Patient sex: M
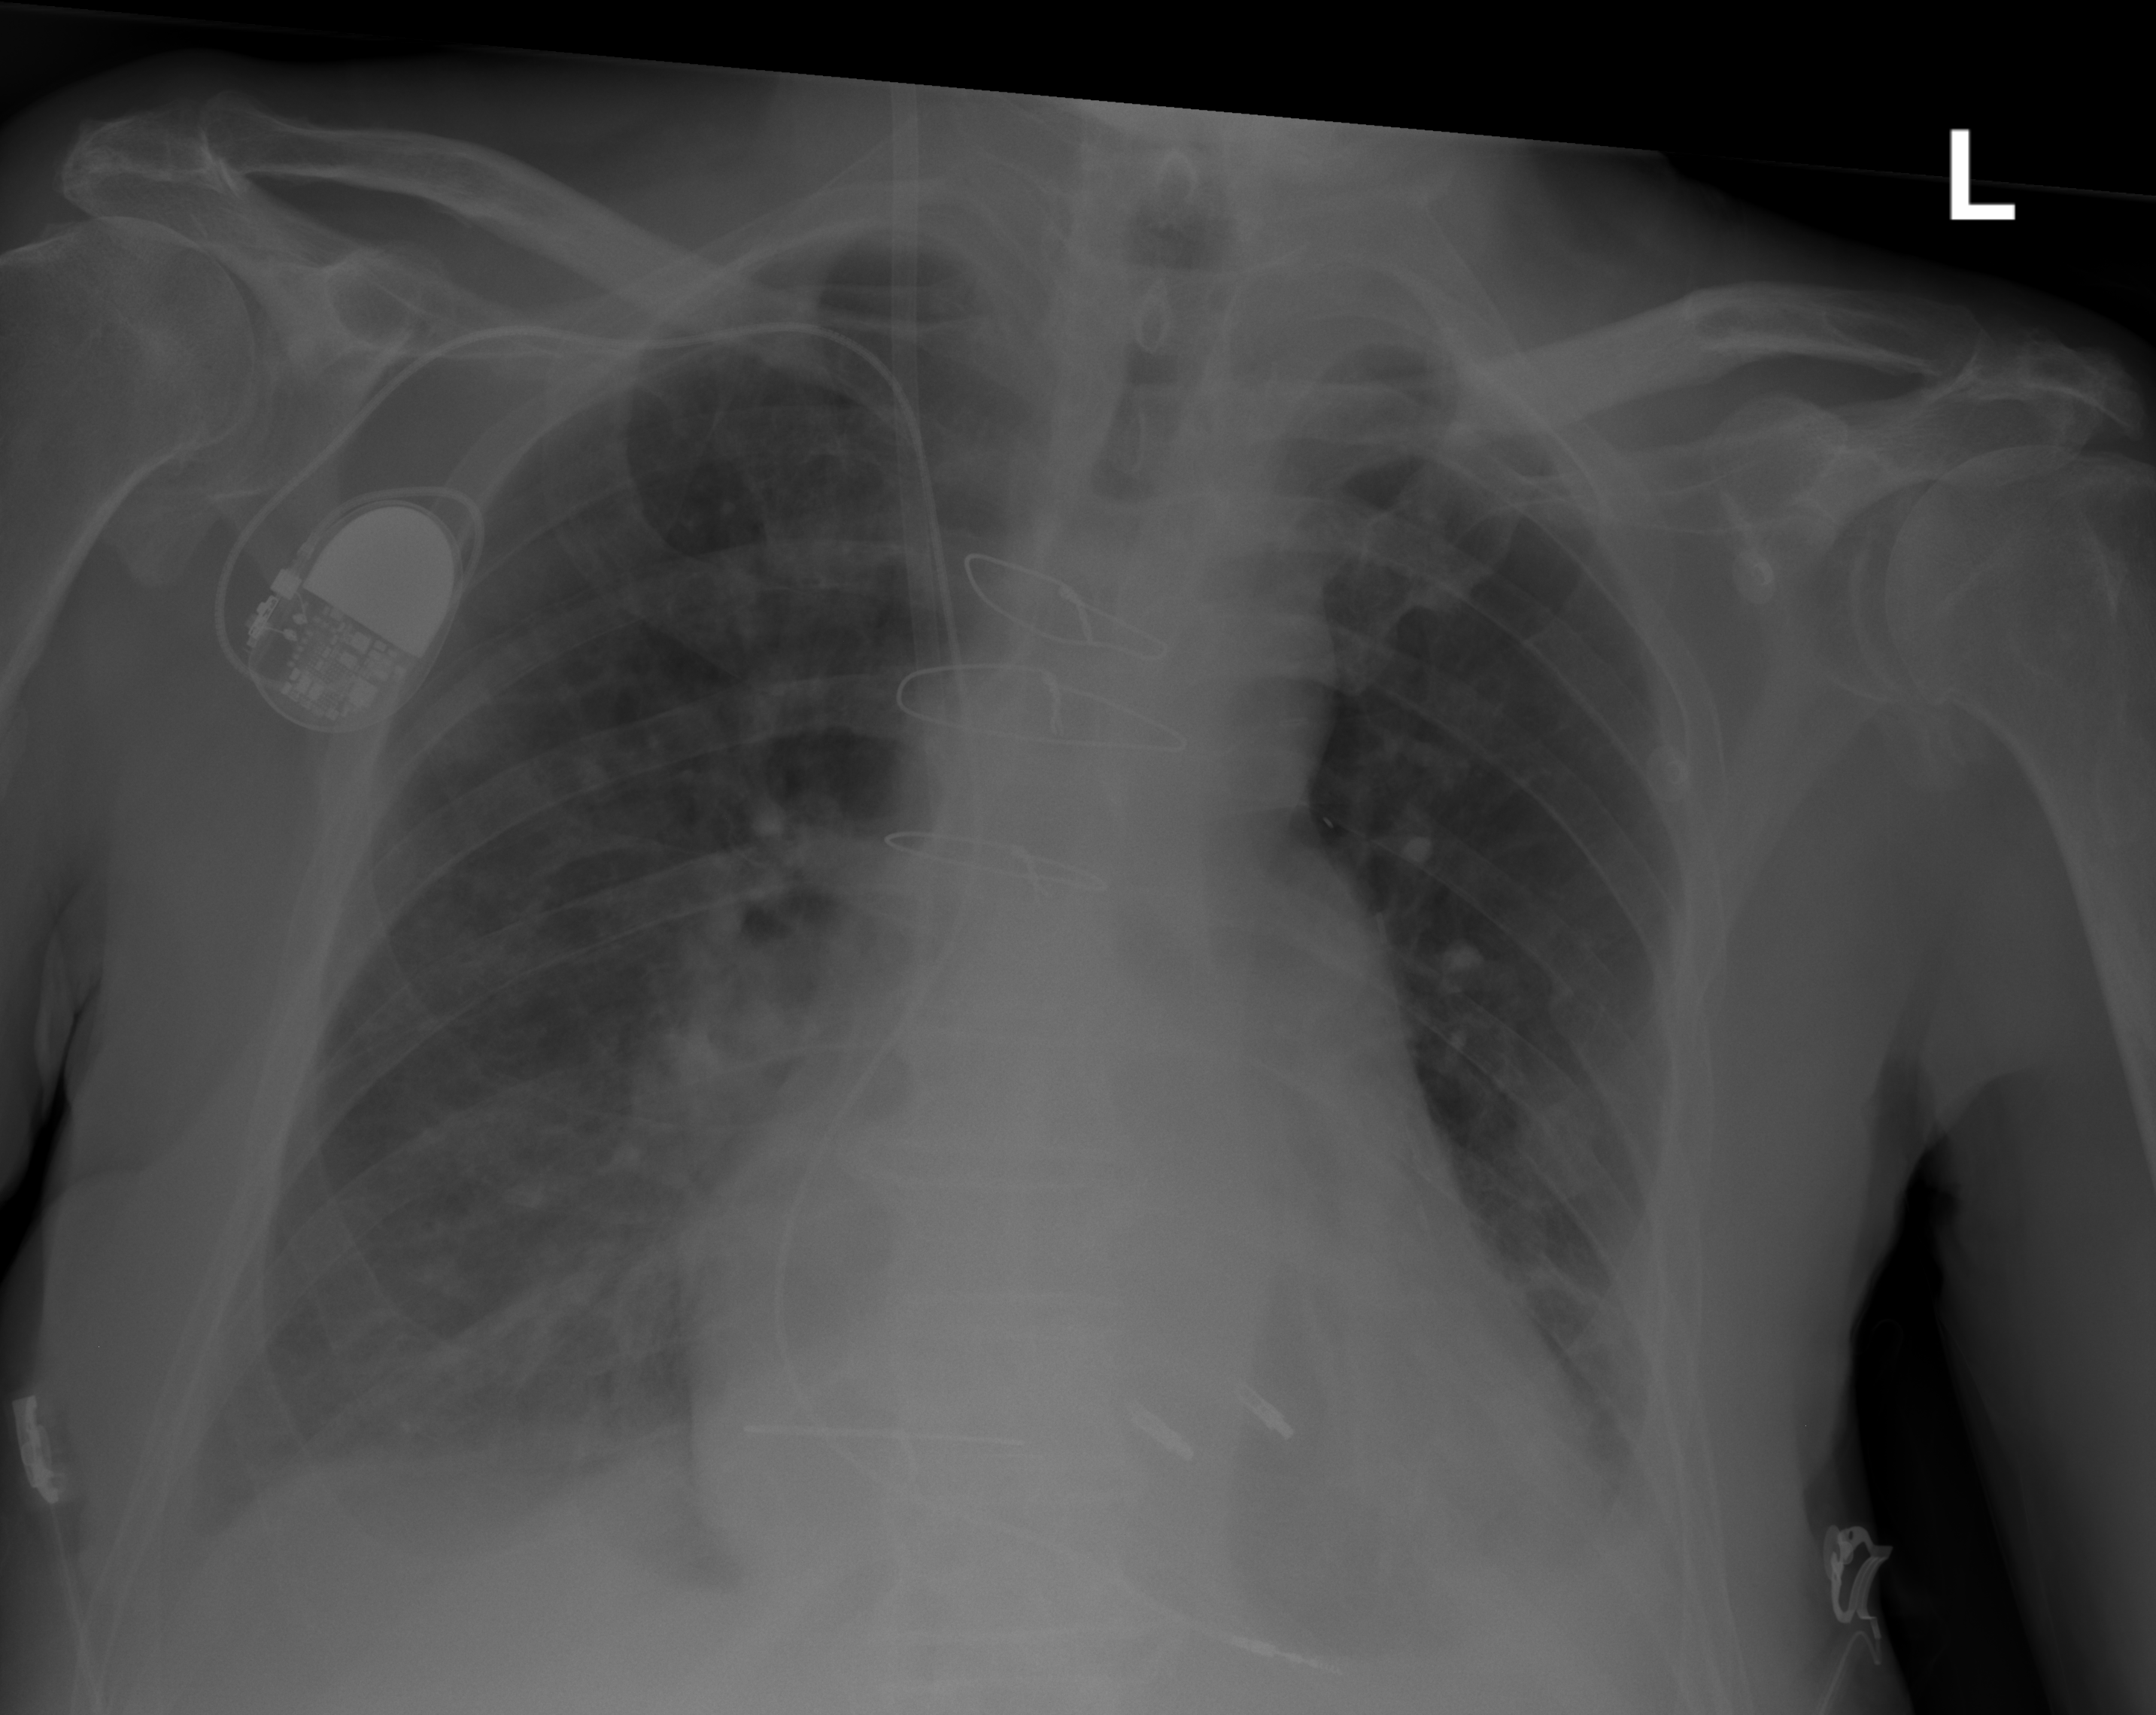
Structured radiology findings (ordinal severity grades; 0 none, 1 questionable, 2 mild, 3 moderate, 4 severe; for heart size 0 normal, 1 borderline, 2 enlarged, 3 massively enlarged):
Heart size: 2
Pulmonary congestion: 0
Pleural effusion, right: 0
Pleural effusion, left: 2
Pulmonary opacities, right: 0
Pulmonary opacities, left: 0
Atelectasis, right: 2
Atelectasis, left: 2